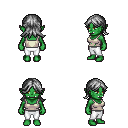
a pixel art fantasy rpg character, female body template, orc, green skin, white pirate shirt, white pants, gray loose hair, four views (front, back, left, right), 2x2 character sprite sheet, small pixel art, hard edges, no anti-aliasing